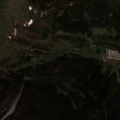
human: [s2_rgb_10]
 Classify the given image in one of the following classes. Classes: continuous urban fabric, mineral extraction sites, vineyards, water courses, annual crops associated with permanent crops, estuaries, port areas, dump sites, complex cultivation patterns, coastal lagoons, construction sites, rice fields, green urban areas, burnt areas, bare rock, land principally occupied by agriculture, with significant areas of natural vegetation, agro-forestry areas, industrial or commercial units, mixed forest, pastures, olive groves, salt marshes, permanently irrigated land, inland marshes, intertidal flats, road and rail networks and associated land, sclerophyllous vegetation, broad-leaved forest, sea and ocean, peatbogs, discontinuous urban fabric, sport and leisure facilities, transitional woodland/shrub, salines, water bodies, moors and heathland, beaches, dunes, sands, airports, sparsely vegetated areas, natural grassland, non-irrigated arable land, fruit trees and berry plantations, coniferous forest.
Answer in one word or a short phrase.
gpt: coniferous forest, mixed forest, natural grassland